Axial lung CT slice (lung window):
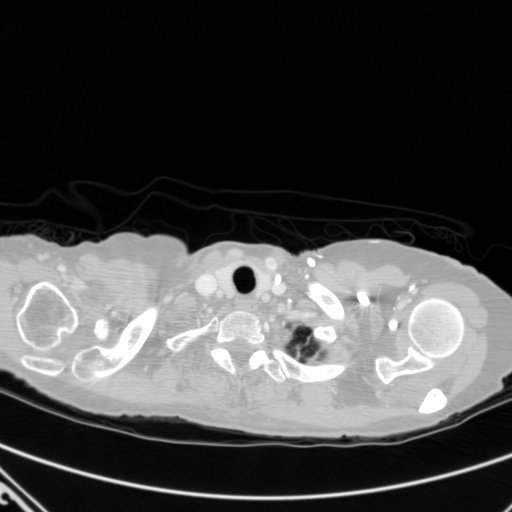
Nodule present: no